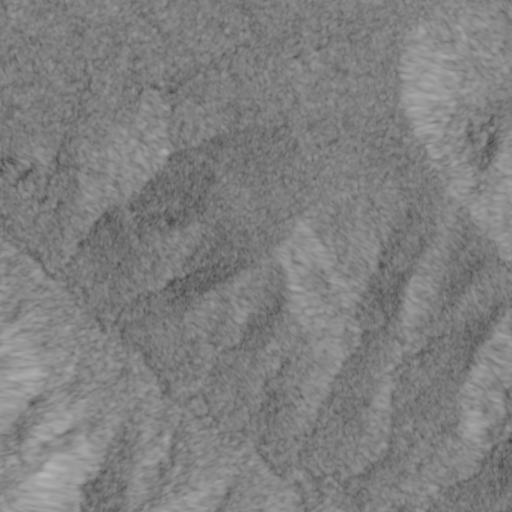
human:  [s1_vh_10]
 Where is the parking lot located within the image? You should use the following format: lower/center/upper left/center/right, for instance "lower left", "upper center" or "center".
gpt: The parking lot is located in the upper left of the image.
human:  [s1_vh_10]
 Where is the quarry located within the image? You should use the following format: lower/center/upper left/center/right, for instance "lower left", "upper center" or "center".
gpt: The quarry is located in the upper left of the image.
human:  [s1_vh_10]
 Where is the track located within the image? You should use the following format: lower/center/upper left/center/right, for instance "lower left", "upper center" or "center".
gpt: There is no track in the image.

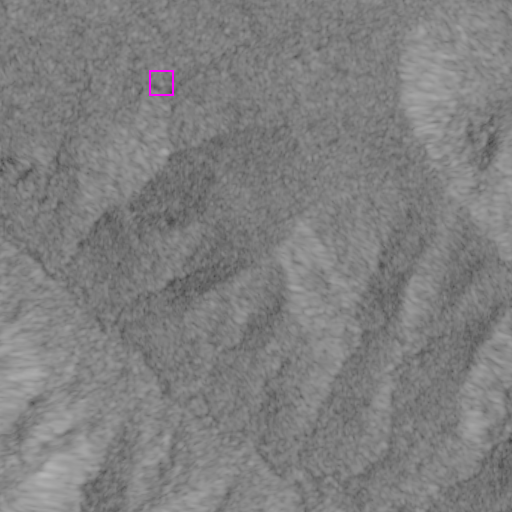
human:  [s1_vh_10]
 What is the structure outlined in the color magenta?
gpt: The structure outlined in magenta is a quarry.
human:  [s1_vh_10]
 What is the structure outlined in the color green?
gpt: There is no green outline.